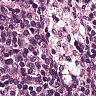
Metastatic tissue present: no